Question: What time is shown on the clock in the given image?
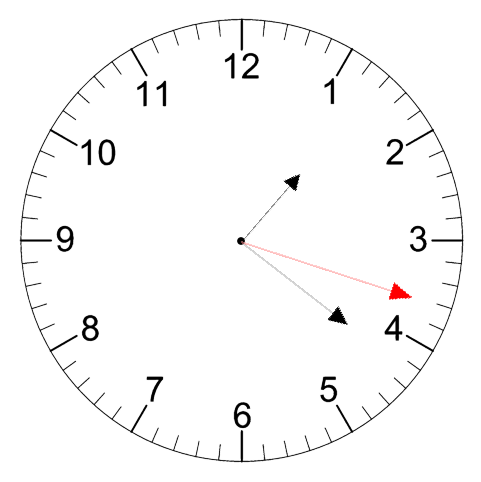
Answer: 01:21:18